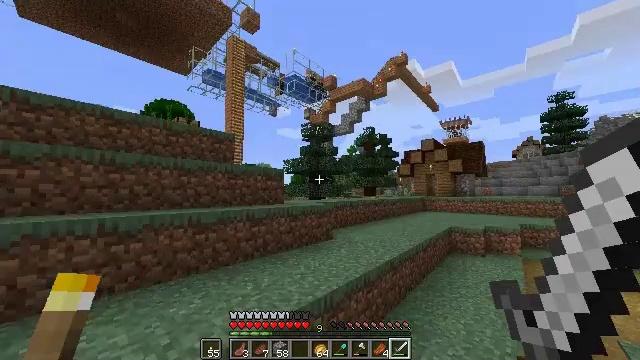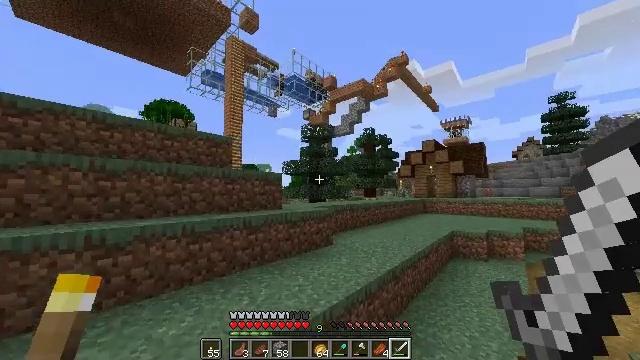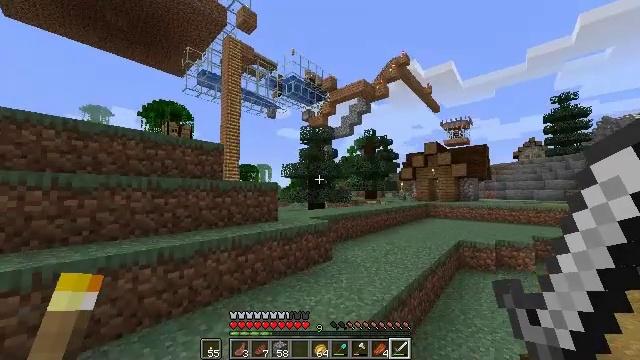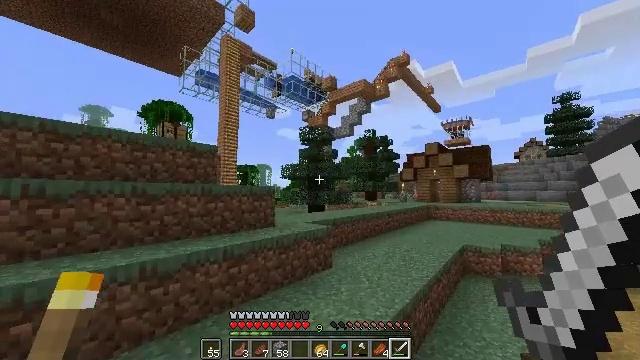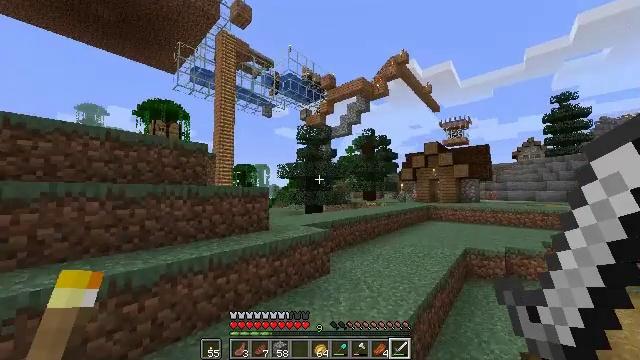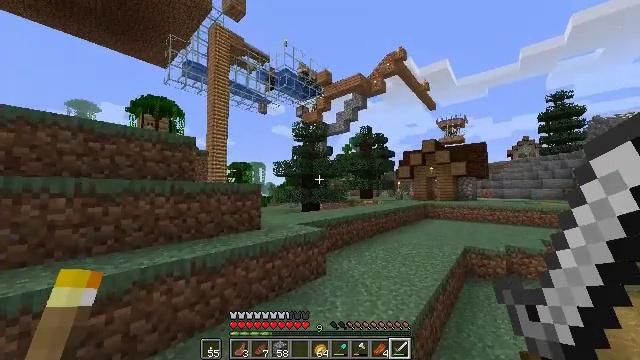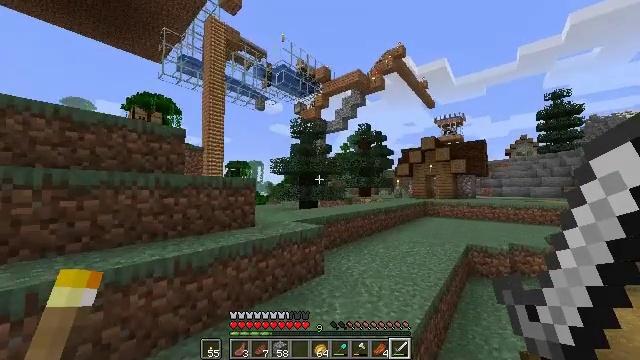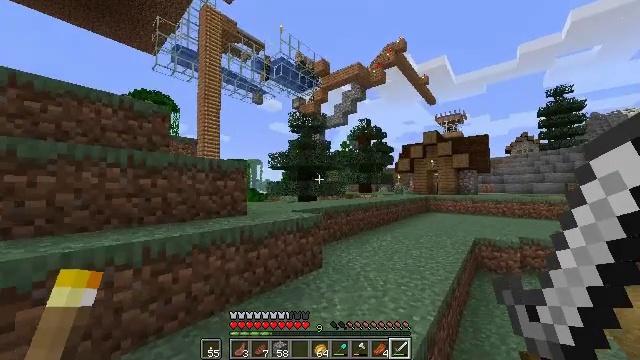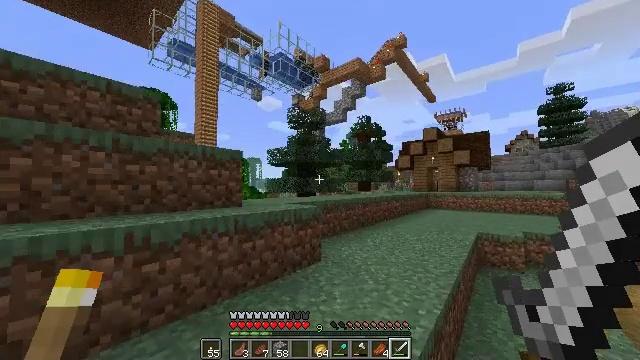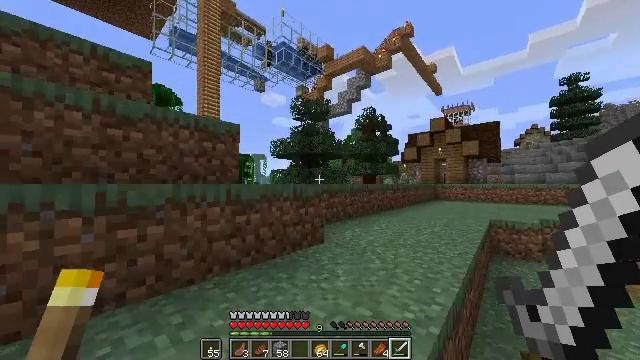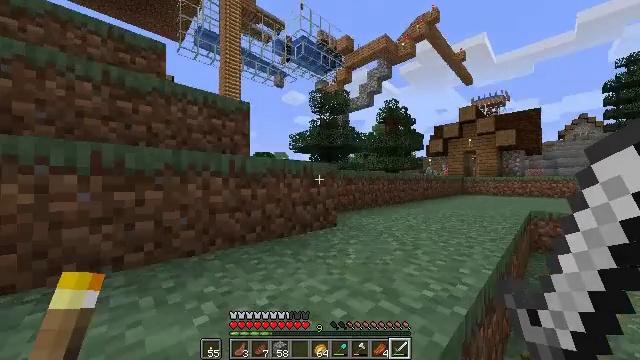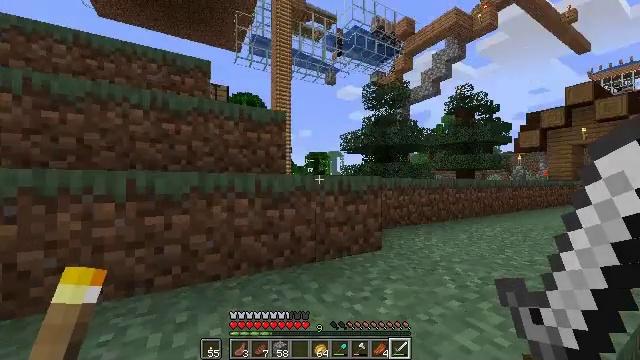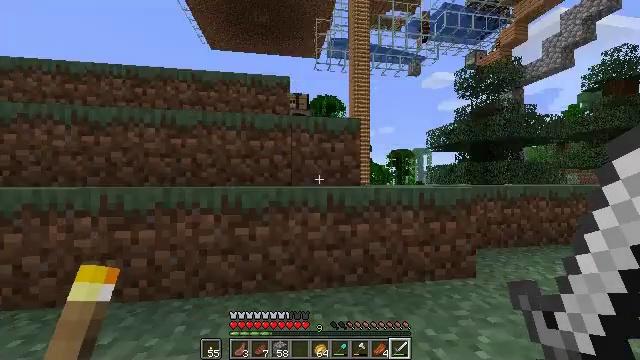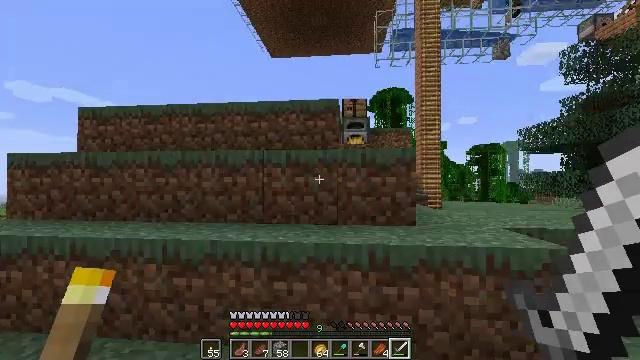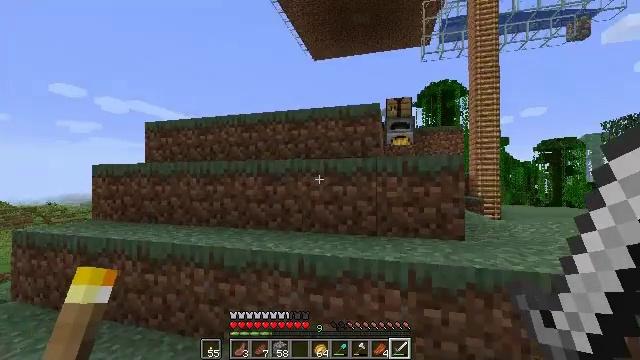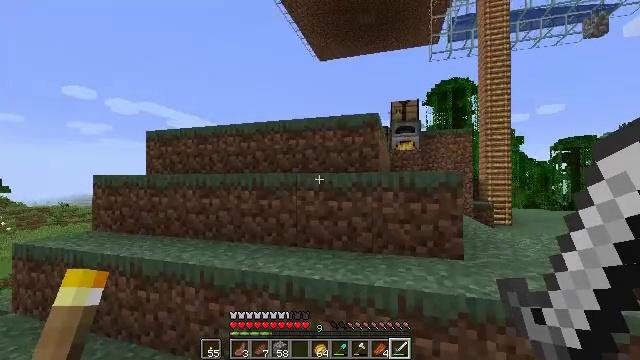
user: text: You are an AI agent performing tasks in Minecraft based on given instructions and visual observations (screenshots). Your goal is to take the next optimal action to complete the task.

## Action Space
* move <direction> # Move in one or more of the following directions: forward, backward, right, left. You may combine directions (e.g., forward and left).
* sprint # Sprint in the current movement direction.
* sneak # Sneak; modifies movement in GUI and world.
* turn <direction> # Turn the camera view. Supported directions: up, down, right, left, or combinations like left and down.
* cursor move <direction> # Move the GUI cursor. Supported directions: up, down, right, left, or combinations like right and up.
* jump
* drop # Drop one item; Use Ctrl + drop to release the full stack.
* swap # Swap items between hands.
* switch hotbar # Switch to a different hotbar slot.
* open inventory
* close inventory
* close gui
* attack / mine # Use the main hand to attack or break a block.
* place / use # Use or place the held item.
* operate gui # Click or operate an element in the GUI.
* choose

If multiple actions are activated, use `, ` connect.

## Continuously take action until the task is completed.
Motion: motion action
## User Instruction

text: Interact with the furnace to craft a baked potato.
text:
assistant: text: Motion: move forward, sprint, jump
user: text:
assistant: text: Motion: move forward, jump
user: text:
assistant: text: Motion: move forward, jump
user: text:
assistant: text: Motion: move forward, jump
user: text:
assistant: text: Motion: move forward, jump
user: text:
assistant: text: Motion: move forward, jump
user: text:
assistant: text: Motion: move forward, jump
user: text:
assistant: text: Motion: move forward, jump
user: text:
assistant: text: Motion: move forward, sprint, turn left, jump
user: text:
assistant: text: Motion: move forward, sprint, turn left, jump
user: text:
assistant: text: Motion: move forward, sprint, turn left, jump
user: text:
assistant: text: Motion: move forward, sprint, turn left, jump
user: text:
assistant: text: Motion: move forward, turn left, jump
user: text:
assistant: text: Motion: move forward, turn left, jump
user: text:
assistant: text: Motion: move forward, turn left, jump
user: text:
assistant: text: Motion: move forward, turn left, jump
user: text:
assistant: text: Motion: move forward, turn left, jump
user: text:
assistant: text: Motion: move forward, sprint, turn left, jump
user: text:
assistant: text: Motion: move forward, sprint, turn left, jump
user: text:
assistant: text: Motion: move forward, sprint, jump
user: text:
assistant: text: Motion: move forward, sprint, jump
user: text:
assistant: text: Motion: move forward, jump
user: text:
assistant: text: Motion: move forward, turn right, jump
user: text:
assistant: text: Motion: move forward, turn right, jump
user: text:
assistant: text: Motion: move forward, turn right, jump
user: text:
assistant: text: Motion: move forward, jump
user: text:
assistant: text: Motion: move forward, jump
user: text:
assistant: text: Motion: move forward, jump
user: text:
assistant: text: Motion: move forward, jump
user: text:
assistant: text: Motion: move forward, sprint, jump